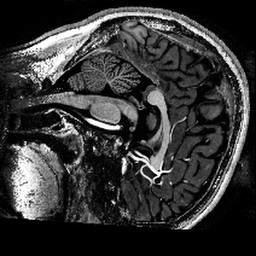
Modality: T1w
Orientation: sagittal
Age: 21
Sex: male
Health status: healthy
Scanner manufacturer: siemens
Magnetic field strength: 9.4 T
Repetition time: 6 s
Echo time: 0.003 s